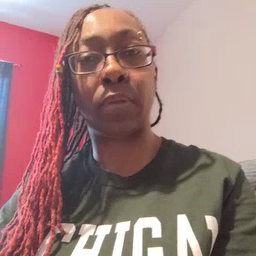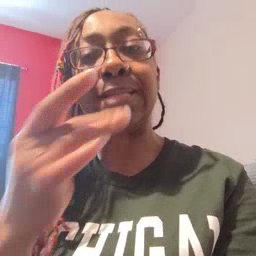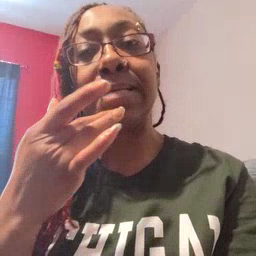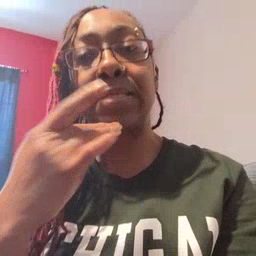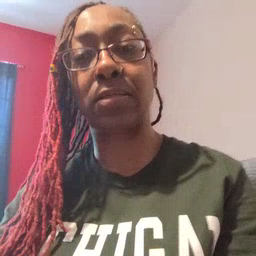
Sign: taste